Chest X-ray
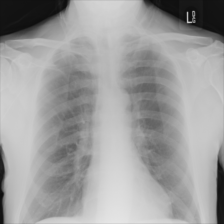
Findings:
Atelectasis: negative
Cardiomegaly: negative
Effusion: negative
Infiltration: negative
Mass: negative
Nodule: negative
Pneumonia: negative
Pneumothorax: negative
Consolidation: negative
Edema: negative
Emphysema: negative
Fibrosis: negative
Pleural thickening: negative
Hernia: negative